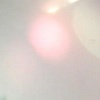
Label: sunburn